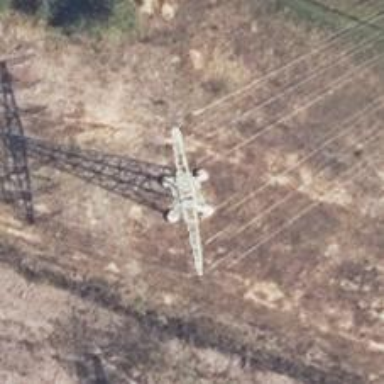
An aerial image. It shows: Three power lines with cables.